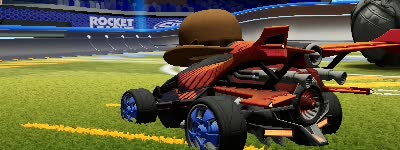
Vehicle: aftershock